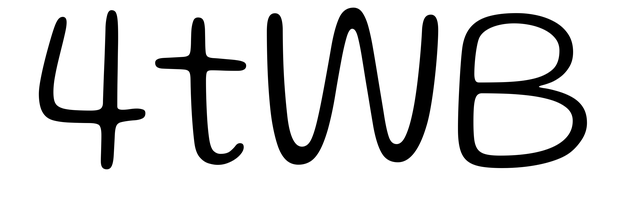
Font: Gluten_ExtraLight